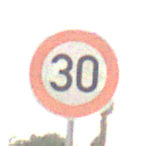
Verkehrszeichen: Geschwindigkeit30
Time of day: MorningAfternoon
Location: Outdoor (Suburban)
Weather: Clear
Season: NotSpecified
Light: Natural